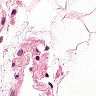
Metastatic tissue present: no